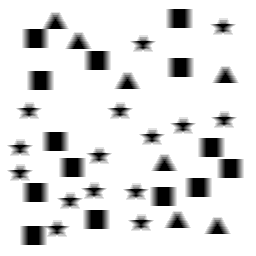
Squares: 14
Triangles: 7
Stars: 15
Total shapes: 36